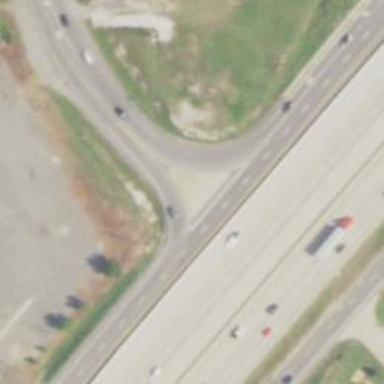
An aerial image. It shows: Secondary link road.